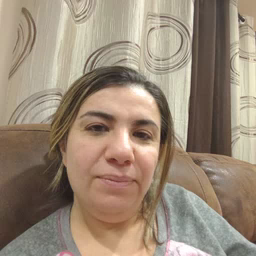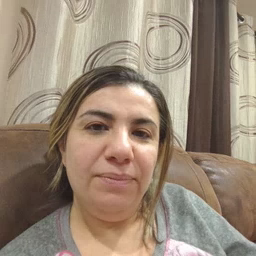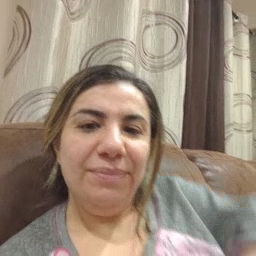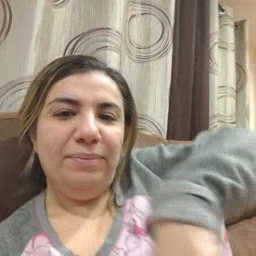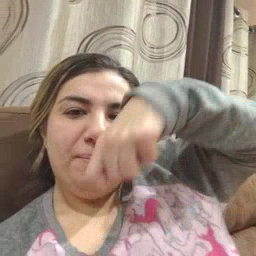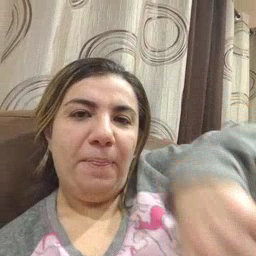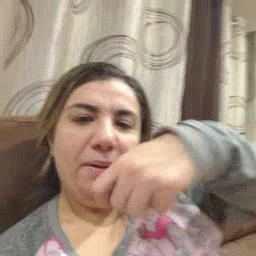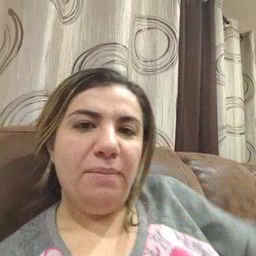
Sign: zipper